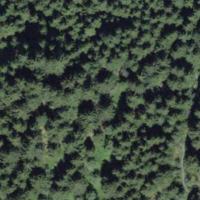
EUNIS habitat code: 43
Species observed at this site:
Lamium galeobdolon